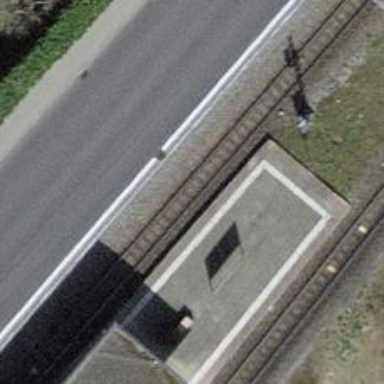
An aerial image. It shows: Narrow-gauge railway with electrified contact line.